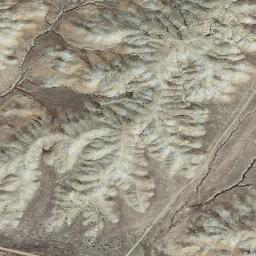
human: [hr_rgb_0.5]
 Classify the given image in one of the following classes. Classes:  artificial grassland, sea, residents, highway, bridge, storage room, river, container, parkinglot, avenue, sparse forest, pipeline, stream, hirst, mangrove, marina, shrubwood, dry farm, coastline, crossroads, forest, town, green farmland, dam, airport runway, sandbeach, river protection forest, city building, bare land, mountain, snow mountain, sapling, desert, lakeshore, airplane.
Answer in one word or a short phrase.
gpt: mountain